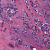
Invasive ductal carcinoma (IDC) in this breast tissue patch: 1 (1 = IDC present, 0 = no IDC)